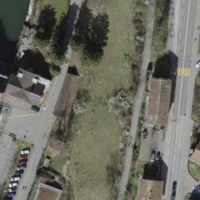
EUNIS habitat code: 25
Species observed at this site:
Allium ursinum